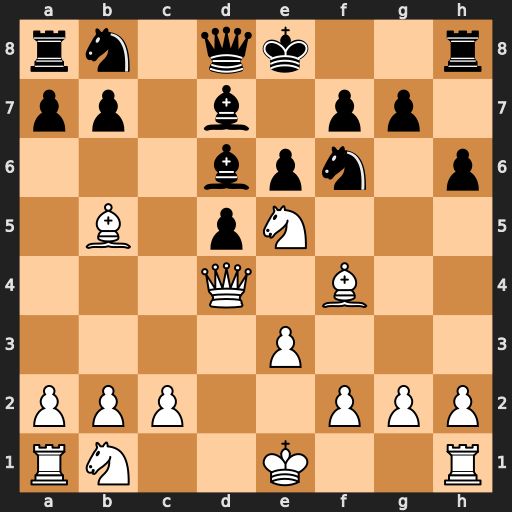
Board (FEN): rn1qk2r/pp1b1pp1/3bpn1p/1B1pN3/3Q1B2/4P3/PPP2PPP/RN2K2R
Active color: w
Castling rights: KQkq
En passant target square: -
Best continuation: Nxd7 Nbxd7 Bxd6